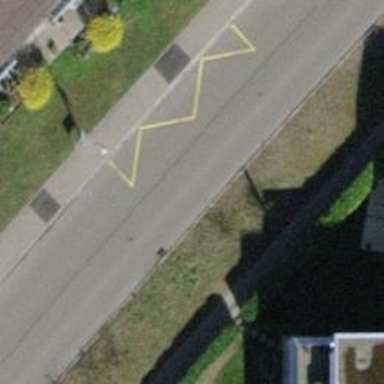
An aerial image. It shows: Public transport stop position.